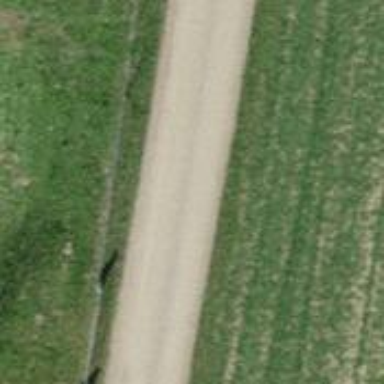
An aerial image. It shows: Track with compacted grade2 surface.